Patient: sex F, age 48
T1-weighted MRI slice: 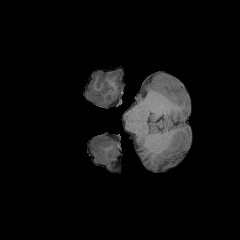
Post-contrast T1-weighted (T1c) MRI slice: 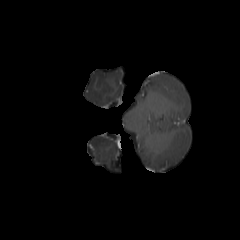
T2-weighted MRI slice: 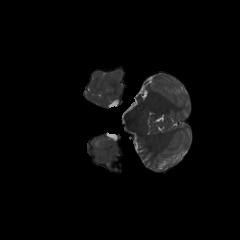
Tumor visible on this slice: yes
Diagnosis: Astrocytoma, IDH-mutant
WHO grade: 2